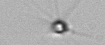
Label: Calciopappus